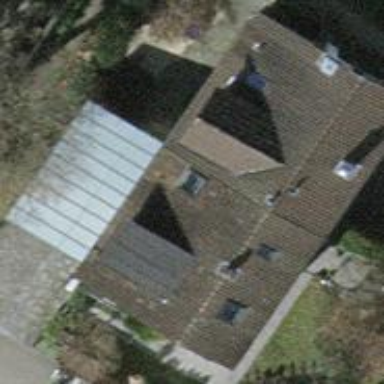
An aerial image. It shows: View of roof of building.